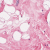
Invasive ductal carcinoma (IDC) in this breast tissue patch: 0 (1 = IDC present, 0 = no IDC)